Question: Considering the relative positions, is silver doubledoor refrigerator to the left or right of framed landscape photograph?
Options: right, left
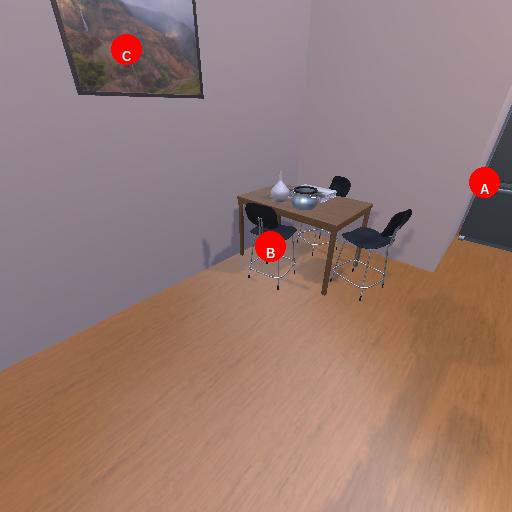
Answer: right